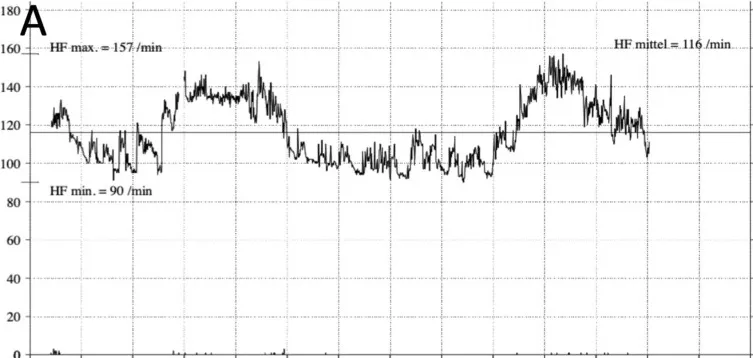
Holter recording (follow up). (A) 24 h Heart rate recording showing a physiologic diurnal heart rate spectrum (heart rate maximum 157 beats/min, minimum 90 beats/min, mean 116 beats/min).
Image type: electrography (ekg)